Question: I want to draw such a path and fill it:

If the origin point is red dot with (x, y) coordinates. What should I write in triple dots below to draw this path. I have tried much but cannot figure out how arcTo works.
'''
path.moveTo(x, y);
path.arcTo(...);
path.arcTo(...);
canvas.drawPath(path, paint);
'''
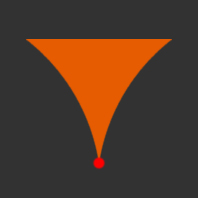
Answer: ArcTo draw arc of oval inscribed in the rectangle from start angle to angle + sweep angle. All the rest is a pure geometry.
'''
Paint paint = new Paint();
paint.setStyle(Paint.Style.FILL);
paint.setColor(Color.rgb(255, 139, 40));
float x = 500, y = 500, r = 500, angle = 50;
Path path = new Path();
path.arcTo(new RectF(x, y-r, x+2*r, y+r),180,angle);
path.lineTo((float) (x - r * (1 - Math.cos(Math.toRadians(angle)))), (float) (y - r * Math.sin(Math.toRadians(angle))));
path.arcTo(new RectF(x - 2 * r, y - r, x, y + r), -angle, angle);
path.close();
canvas.drawPath(path,paint);
'''
<URL>